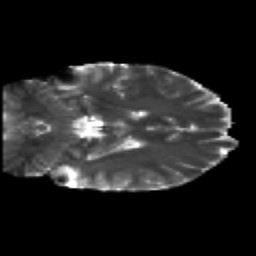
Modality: T2w
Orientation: coronal
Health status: healthy
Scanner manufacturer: siemens
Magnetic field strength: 3 T
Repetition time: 12 s
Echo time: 0.092 s